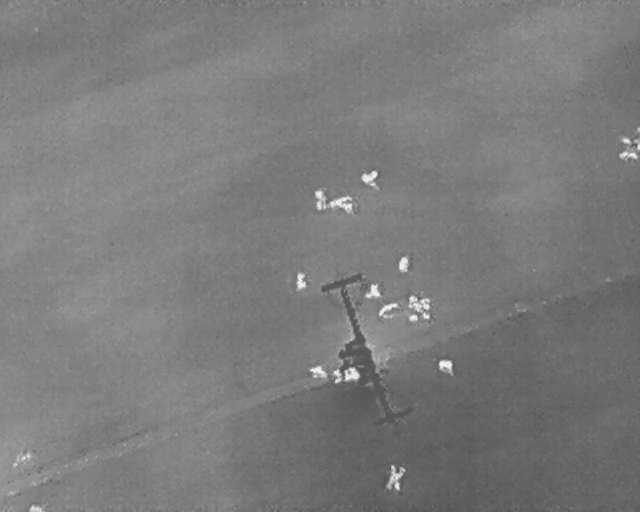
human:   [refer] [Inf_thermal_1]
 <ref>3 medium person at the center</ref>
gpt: <box>[[45, 53, 48, 55, 2], [61, 50, 64, 53, 2], [56, 55, 59, 58, 2]]</box>

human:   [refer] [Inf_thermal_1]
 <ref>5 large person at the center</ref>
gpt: <box>[[56, 33, 59, 36, 2], [51, 37, 54, 42, 2], [48, 37, 51, 40, 2], [63, 58, 67, 62, 2], [59, 58, 62, 62, 150]]</box>